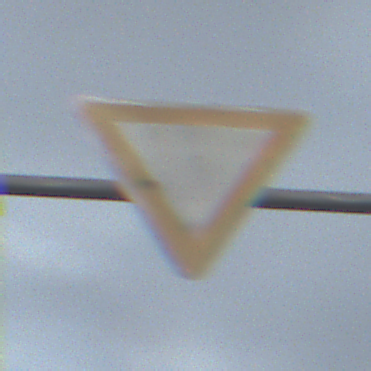
Verkehrszeichen: VorfahrtGewaehren
Umgebung: Outdoor, Nature
Tageszeit: Night
Wetter: Overcast
Licht: Artificial
Jahreszeit: NotSpecified
Kontrast: LowContrast